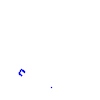
Particle: proton